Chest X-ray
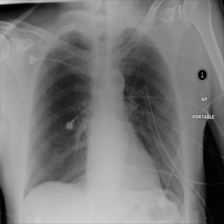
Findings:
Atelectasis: negative
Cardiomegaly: negative
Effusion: negative
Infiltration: negative
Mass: negative
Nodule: negative
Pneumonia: negative
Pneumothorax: negative
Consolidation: negative
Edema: negative
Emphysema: negative
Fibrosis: negative
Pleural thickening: negative
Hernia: negative